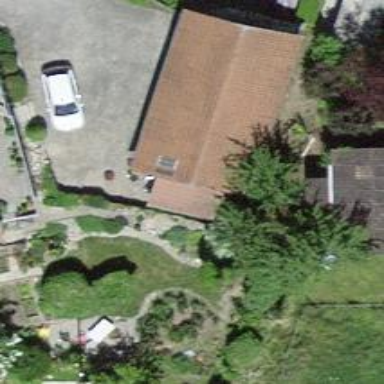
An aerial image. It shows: Garage building.